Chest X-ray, PA view. Patient: 20 years old, sex M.
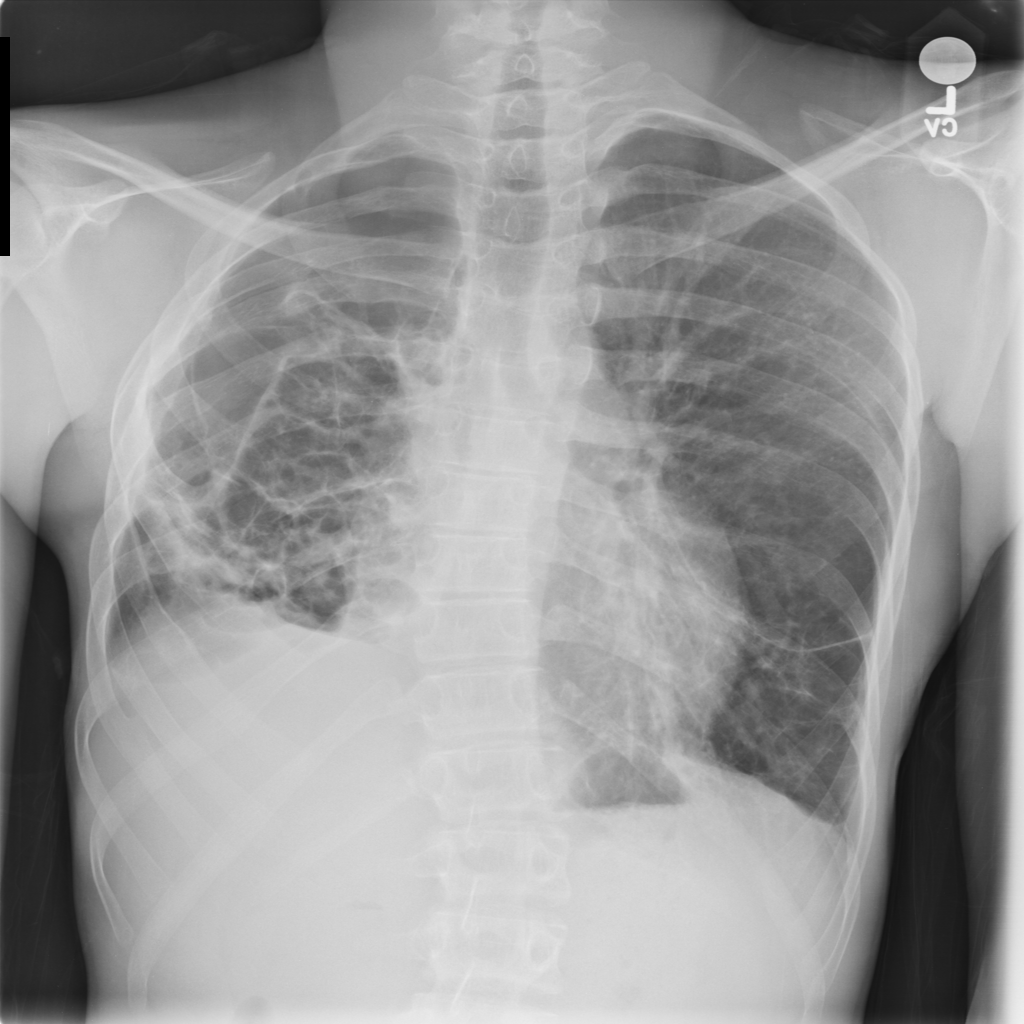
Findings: Pneumothorax